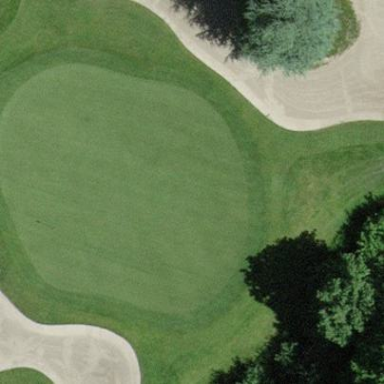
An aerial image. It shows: Golf green pitch on grass land. It is designated for the sport of golf.